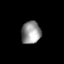
Tissue: skin
Cell type: Epithelial cells
Senescence score: 0.271
Nuclear area (px): 430
Mean DAPI intensity: 146.94